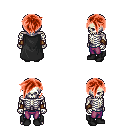
a pixel art fantasy rpg character, male body template, skeleton, black cape, magenta pants, red pixie cut hairstyle, cloth bracers, black shoes, four views (front, back, left, right), 2x2 character sprite sheet, small pixel art, hard edges, no anti-aliasing